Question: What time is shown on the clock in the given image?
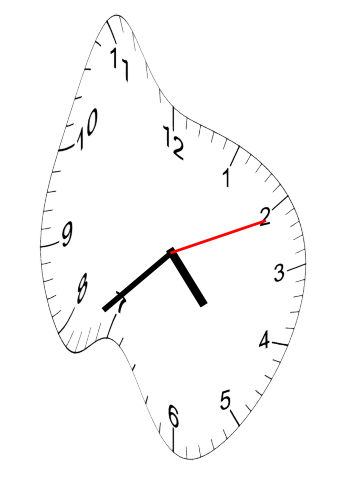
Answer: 04:38:11